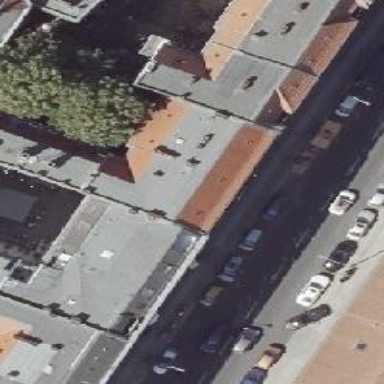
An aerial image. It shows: Beauty shop.